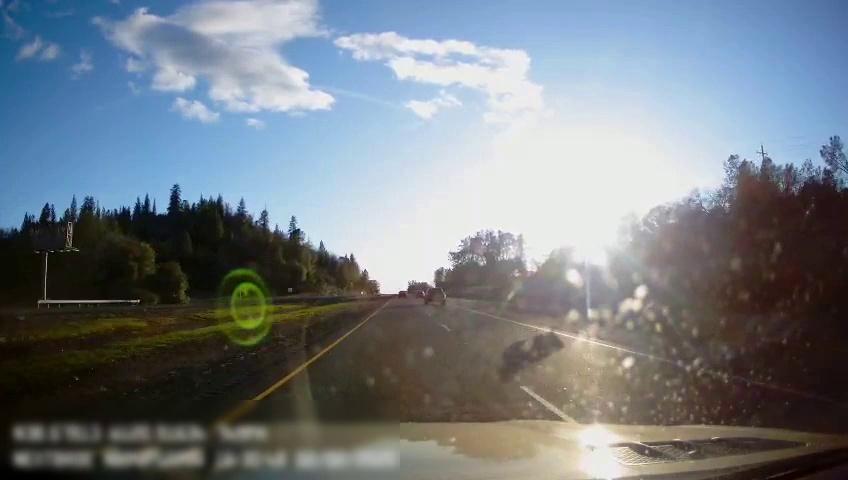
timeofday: Day
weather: Sunny
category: Drivable Space
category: Drivable Space
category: Vehicles | Truck
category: Lanes | Current Lane
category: Lanes | Current Lane
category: Lanes | Alternate Lane